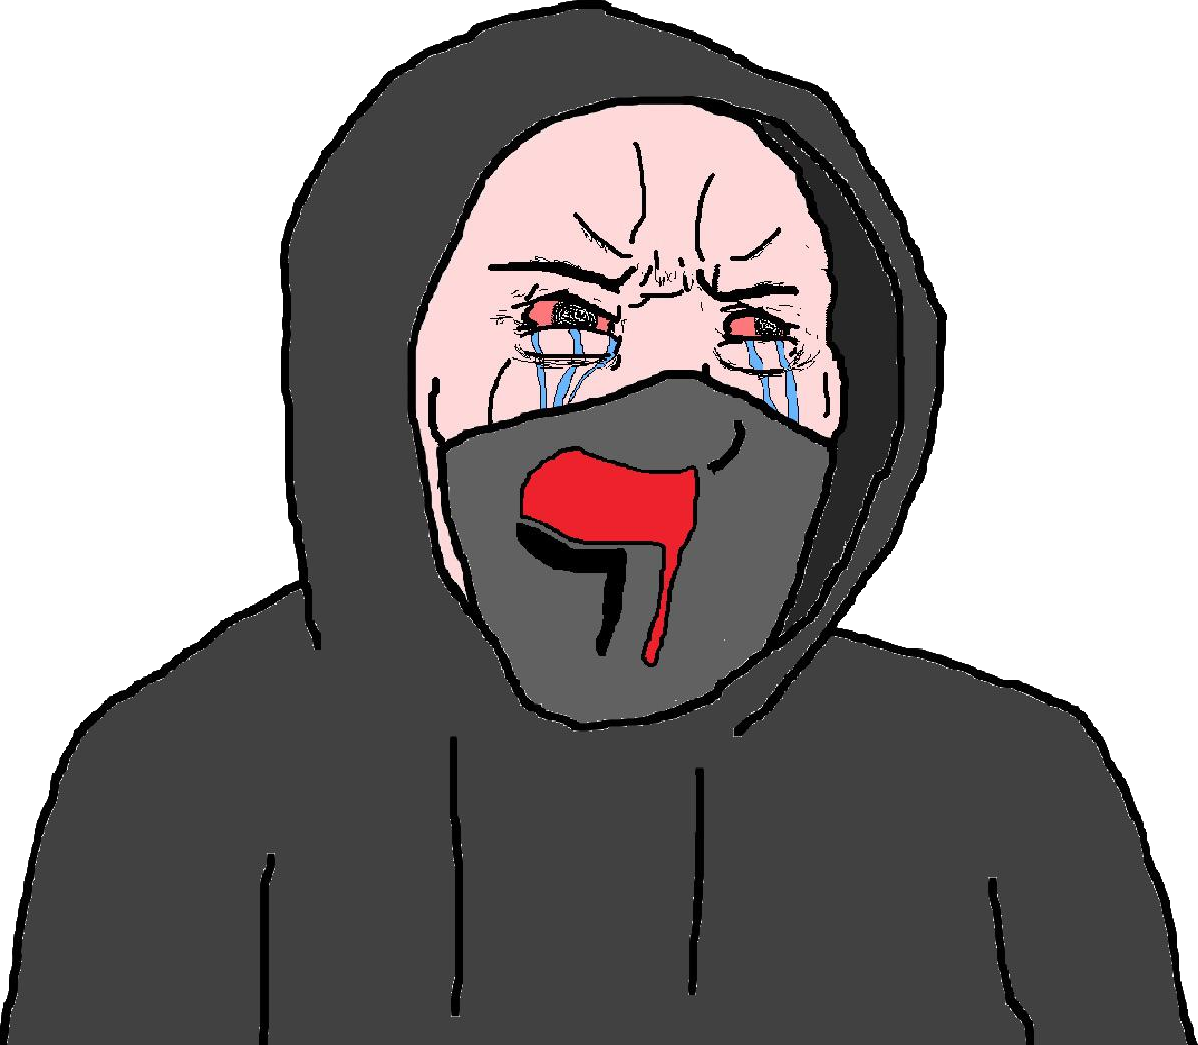
Label: 5_Crying_Wojak